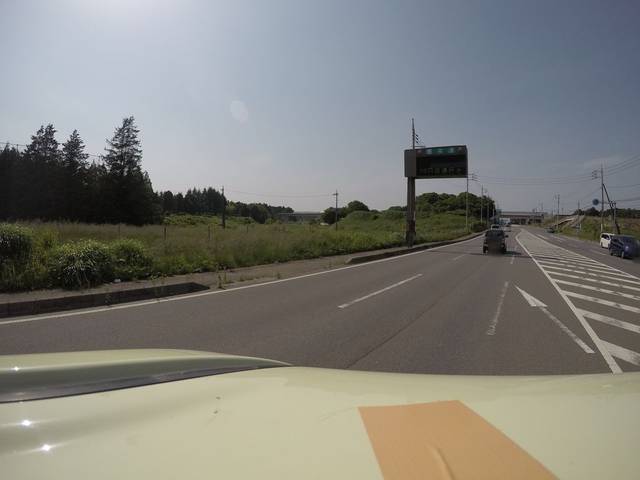
Region: Japan
Coordinates: 36.055, 140.084